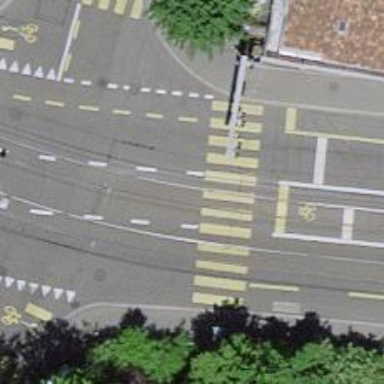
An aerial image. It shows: Tram crossing on the railway.